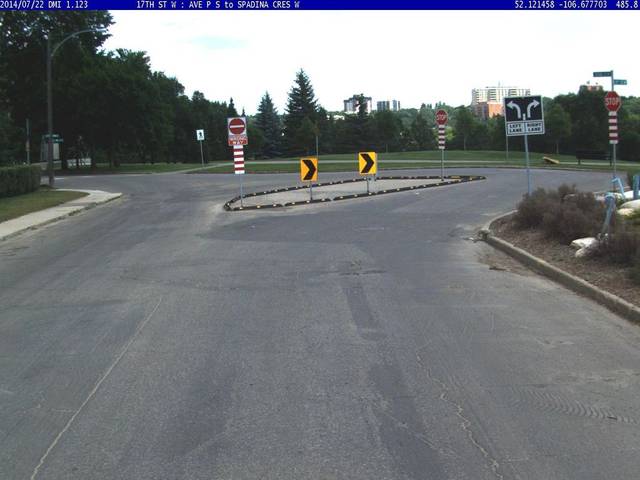
Region: Canada
Coordinates: 52.121, -106.678